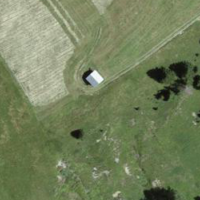
EUNIS habitat code: 26
Species observed at this site:
Campanula barbata